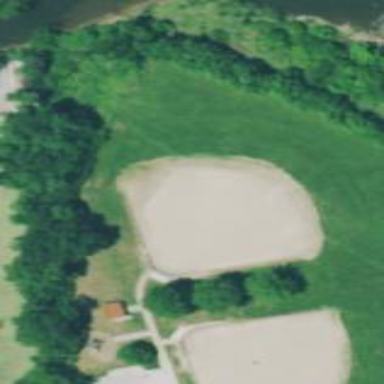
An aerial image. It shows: Baseball pitch for leisure land activities.